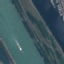
Label: River